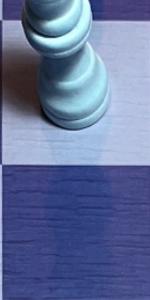
Label: Empty